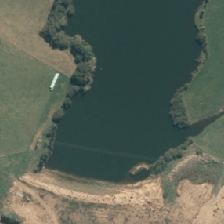
Land cover: lake_pond